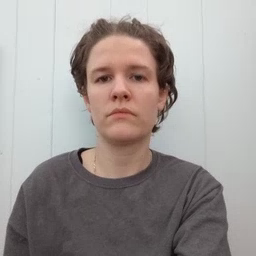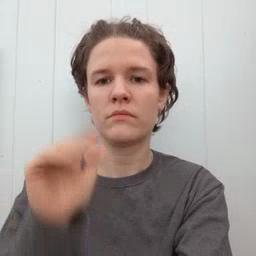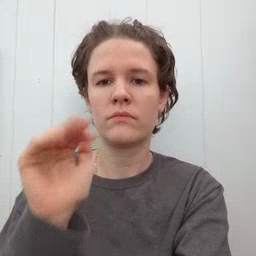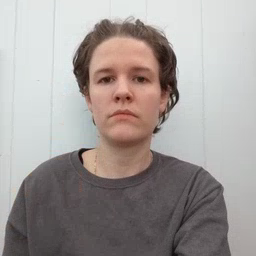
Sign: bye